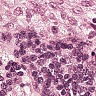
Metastatic tissue present: no